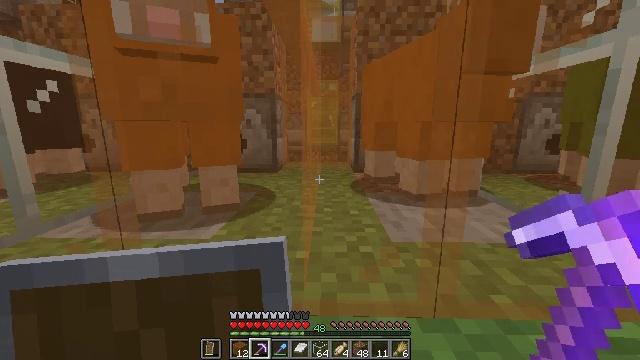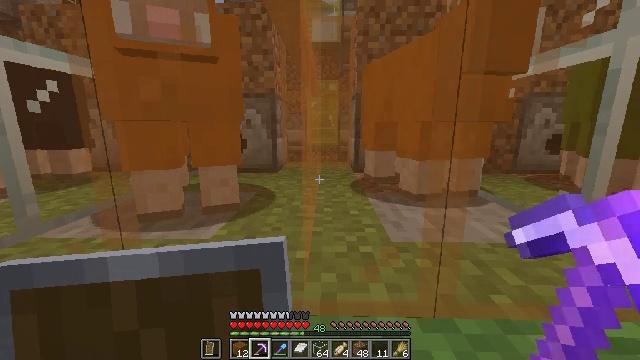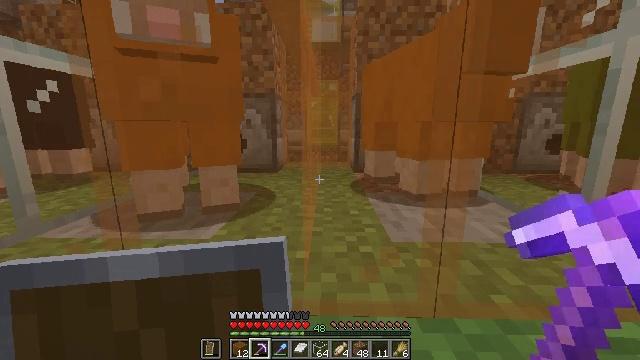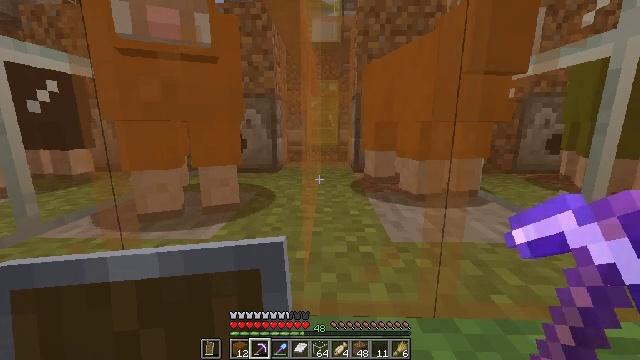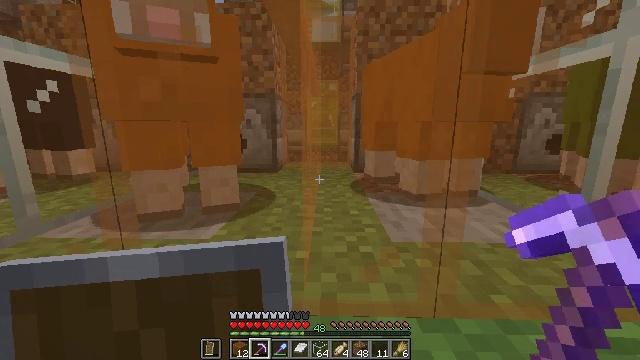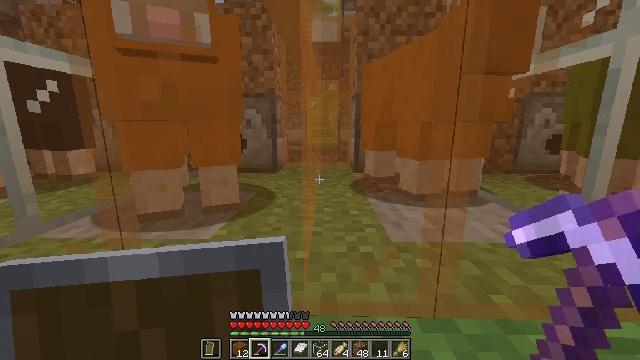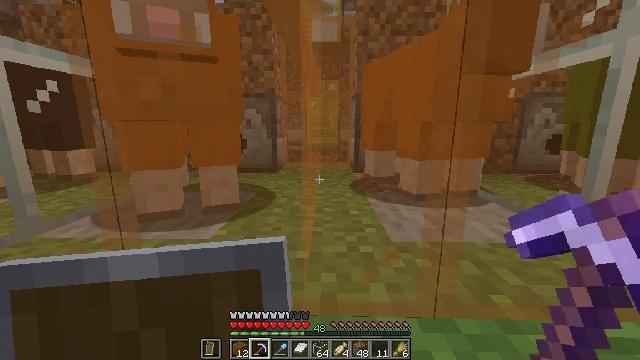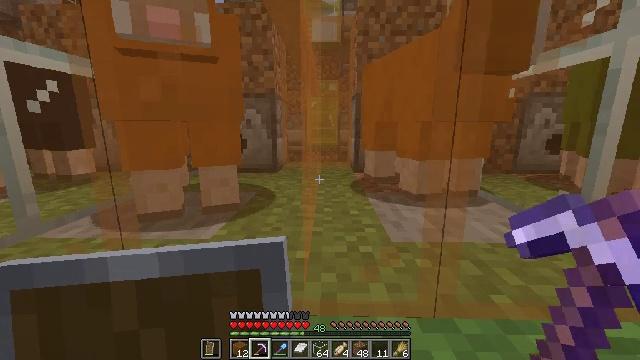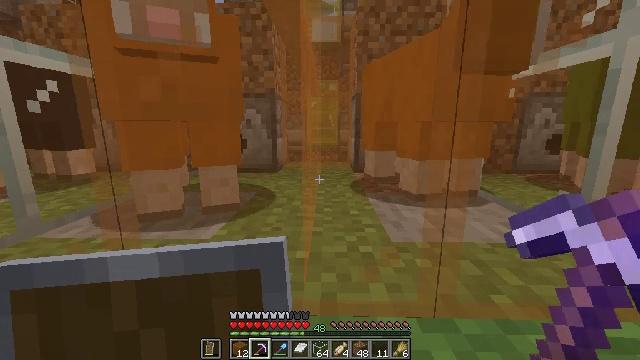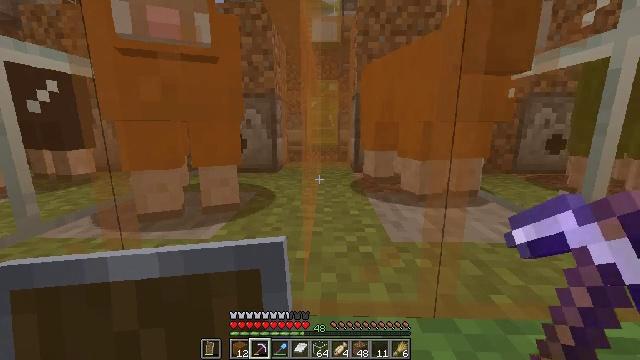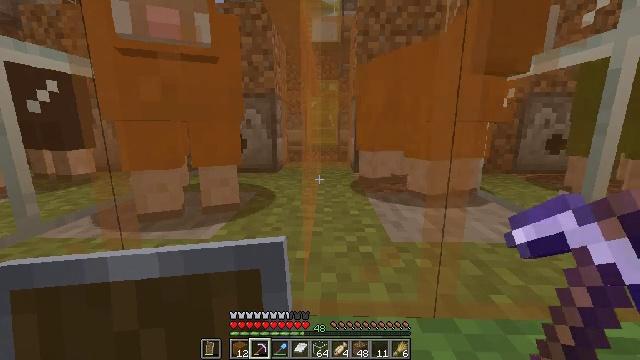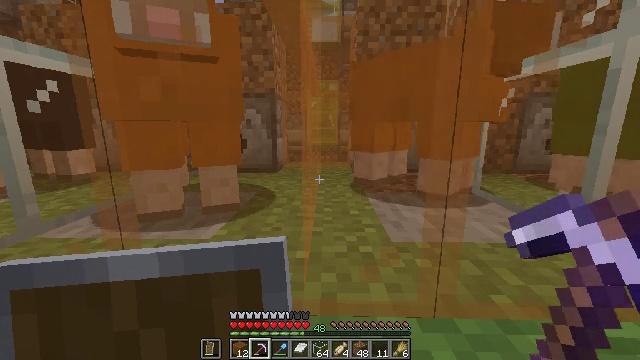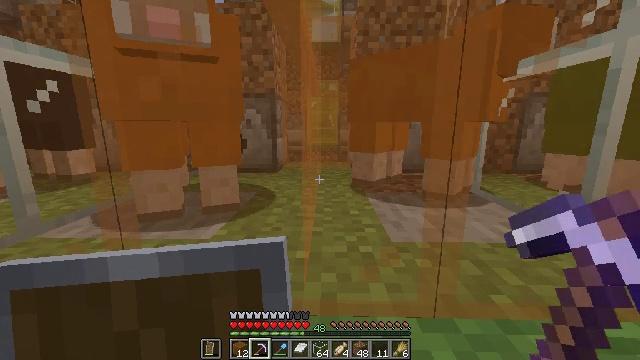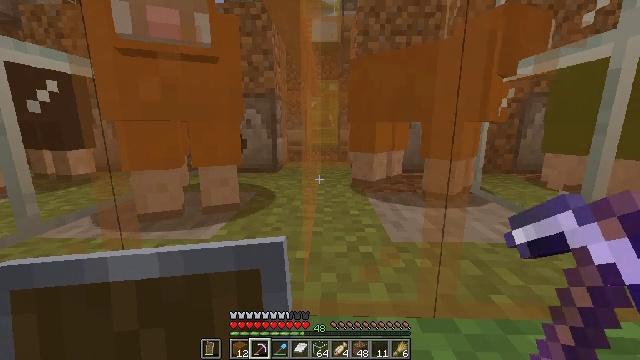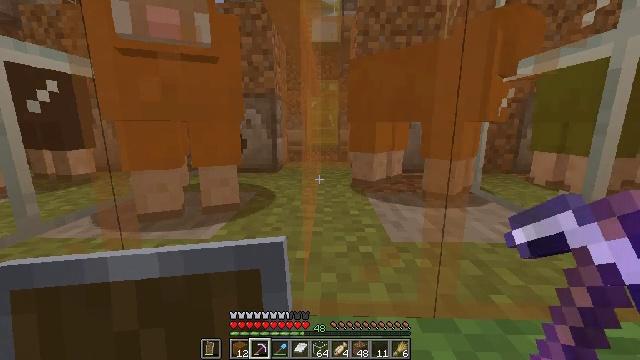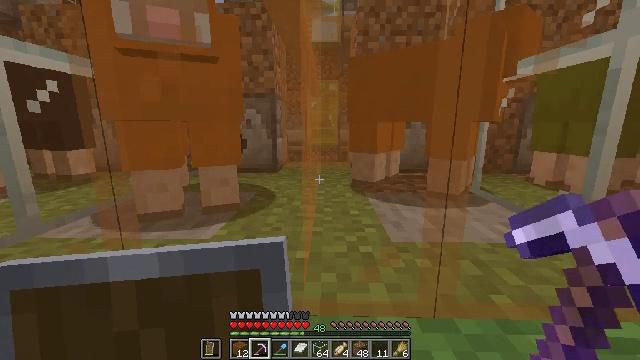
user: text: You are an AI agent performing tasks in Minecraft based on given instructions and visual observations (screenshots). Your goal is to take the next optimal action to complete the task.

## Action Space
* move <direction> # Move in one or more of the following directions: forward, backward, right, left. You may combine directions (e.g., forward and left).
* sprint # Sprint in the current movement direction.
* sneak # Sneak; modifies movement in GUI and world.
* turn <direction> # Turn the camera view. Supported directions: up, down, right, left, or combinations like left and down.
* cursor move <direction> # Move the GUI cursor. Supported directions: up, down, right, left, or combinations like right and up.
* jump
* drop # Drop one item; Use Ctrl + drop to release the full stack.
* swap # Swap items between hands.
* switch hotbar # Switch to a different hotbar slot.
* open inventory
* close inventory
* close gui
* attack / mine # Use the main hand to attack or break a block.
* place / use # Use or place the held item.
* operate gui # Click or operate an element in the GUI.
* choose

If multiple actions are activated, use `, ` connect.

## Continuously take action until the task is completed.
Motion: motion action
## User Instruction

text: Break the orange stained glass pane.
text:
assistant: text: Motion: no_op
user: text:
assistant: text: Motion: no_op
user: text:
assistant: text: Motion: no_op
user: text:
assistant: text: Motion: no_op
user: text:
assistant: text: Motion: no_op
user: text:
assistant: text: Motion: no_op
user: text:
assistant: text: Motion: no_op
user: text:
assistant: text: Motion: no_op
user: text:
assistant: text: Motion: no_op
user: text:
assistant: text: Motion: no_op
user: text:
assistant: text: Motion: no_op
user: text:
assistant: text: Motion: no_op
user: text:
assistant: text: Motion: no_op
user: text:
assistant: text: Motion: no_op
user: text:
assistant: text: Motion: no_op
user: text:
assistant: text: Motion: no_op
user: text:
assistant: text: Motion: no_op
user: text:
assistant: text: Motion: no_op
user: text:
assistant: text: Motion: no_op
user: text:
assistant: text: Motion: no_op
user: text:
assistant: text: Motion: no_op
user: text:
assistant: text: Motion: no_op
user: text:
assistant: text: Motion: no_op
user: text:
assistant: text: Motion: no_op
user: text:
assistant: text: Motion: no_op
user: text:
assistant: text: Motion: no_op
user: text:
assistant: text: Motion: no_op
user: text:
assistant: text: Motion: no_op
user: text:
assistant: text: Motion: no_op
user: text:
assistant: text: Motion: no_op